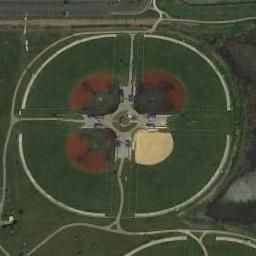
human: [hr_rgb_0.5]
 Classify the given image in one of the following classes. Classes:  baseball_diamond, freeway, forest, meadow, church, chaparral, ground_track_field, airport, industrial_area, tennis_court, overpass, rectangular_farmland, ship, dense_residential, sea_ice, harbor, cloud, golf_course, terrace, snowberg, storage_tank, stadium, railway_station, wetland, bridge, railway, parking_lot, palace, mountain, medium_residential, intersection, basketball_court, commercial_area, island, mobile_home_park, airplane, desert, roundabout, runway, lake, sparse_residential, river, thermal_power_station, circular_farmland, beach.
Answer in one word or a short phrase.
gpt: baseball_diamond